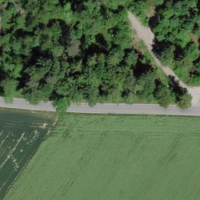
EUNIS habitat code: 52
Species observed at this site:
Lamium galeobdolon